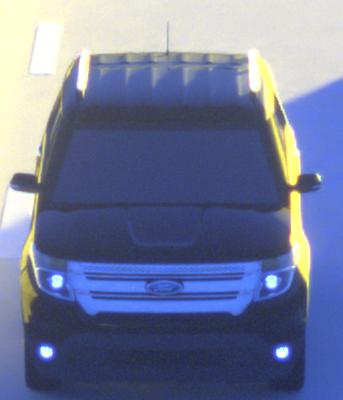
Make: Ford
Model: Explorer
Detailed model: Gen. 5
Model produced from: 2010
Model produced until: 2019
Doors: 5
Color: black
Road condition: dry road
Daytime: sunrise or sunset
Contrast: high contrast